A spectrogram of one vibration snapshot from a rotating bearing is shown (time on one axis, frequency on the other). Based on the visible evidence, which condition applies: normal, inner_race, outer_race, ball?
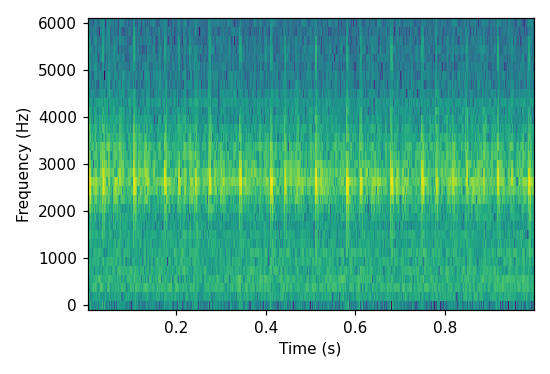
Answer: inner_race